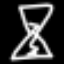
Label: hourglass